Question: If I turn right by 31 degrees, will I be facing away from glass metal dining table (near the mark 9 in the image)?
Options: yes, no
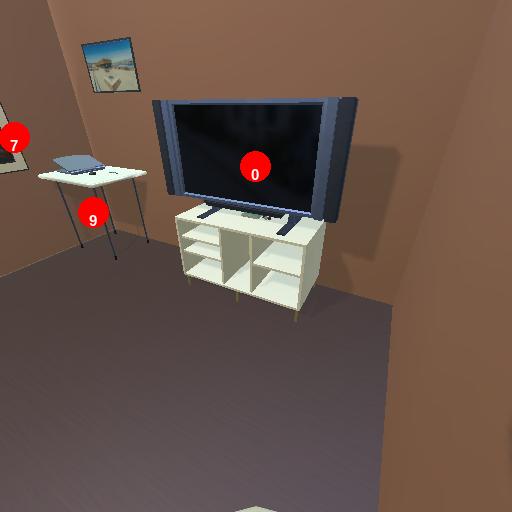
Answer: yes